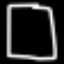
Label: square